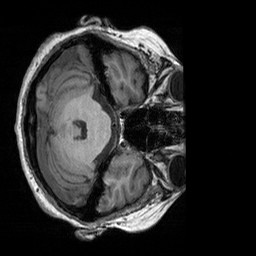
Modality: T1w
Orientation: axial
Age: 67
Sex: female
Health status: healthy
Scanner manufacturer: siemens
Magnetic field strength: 3 T
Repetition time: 2.3 s
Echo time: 0.00303 s